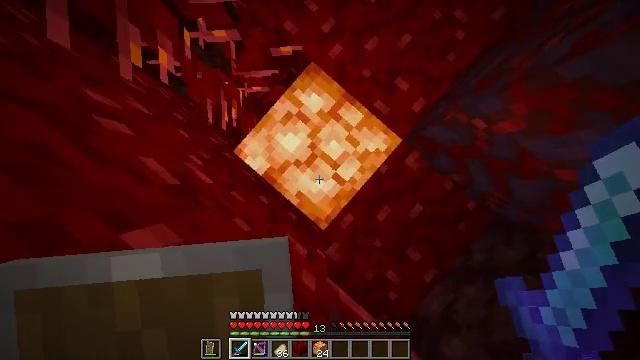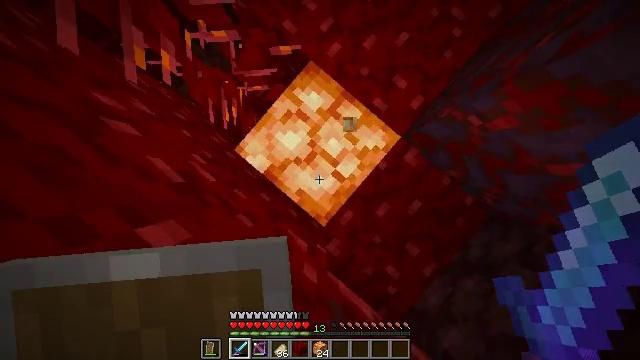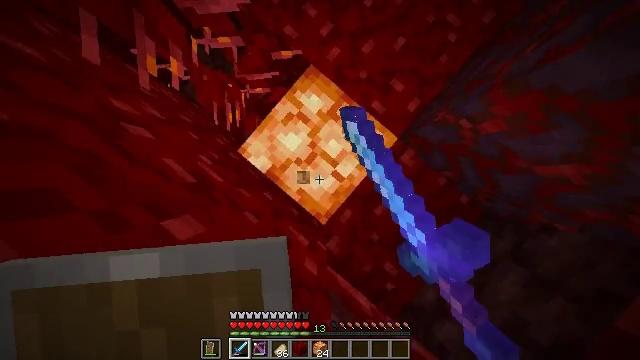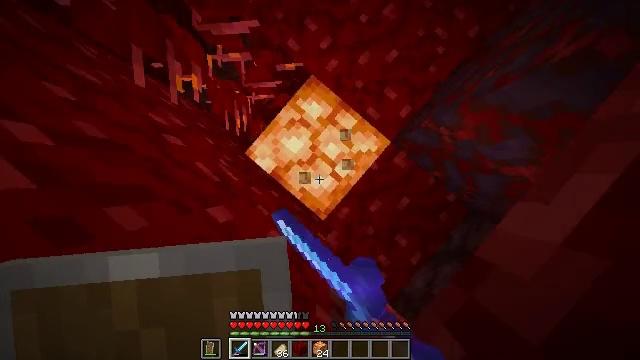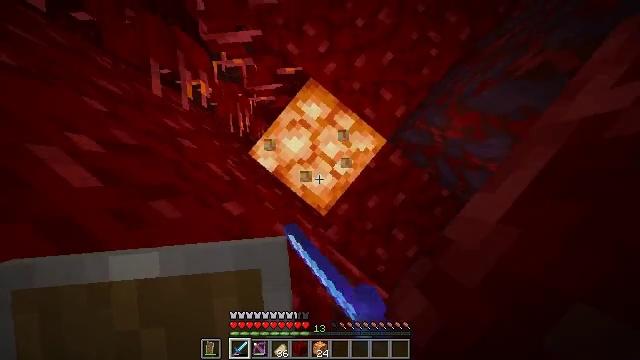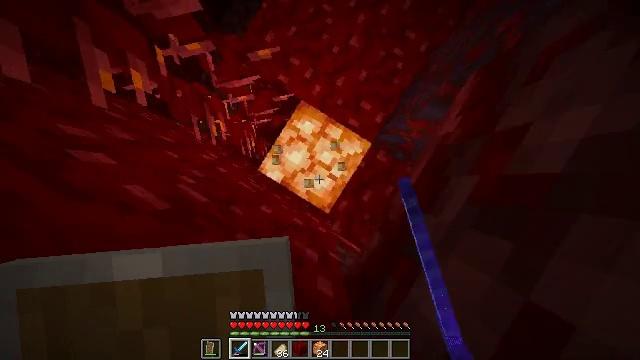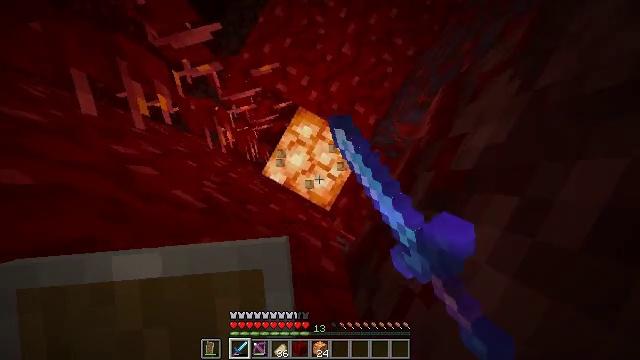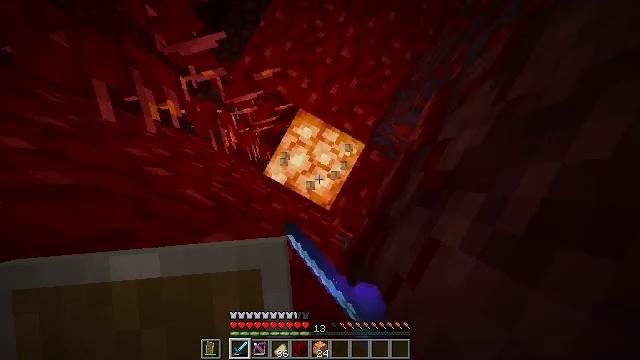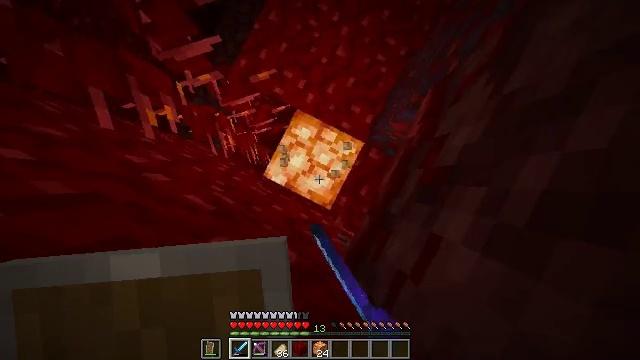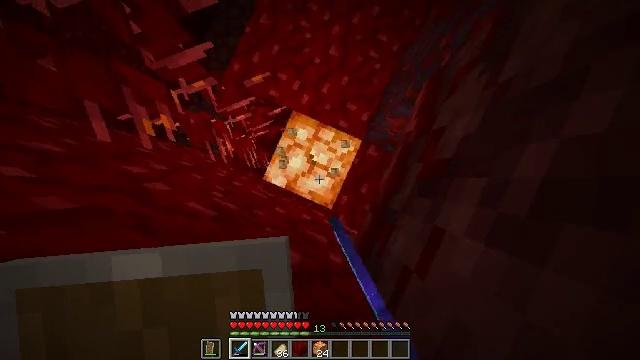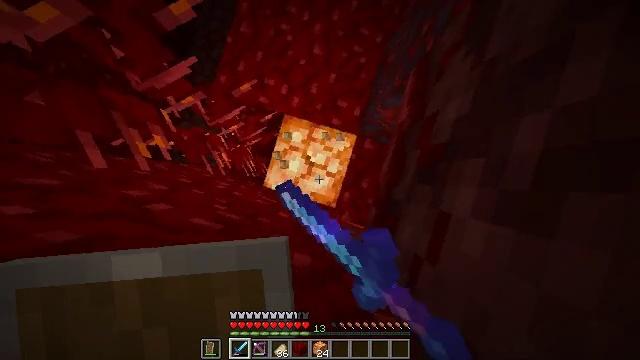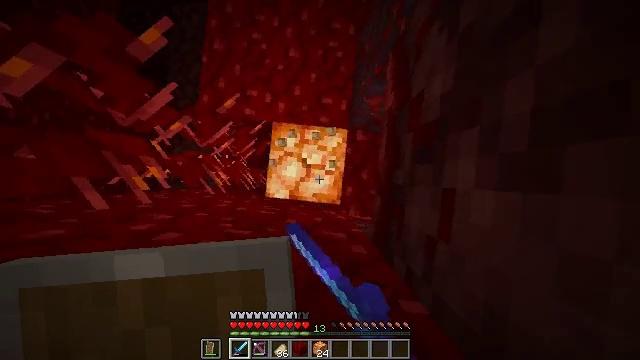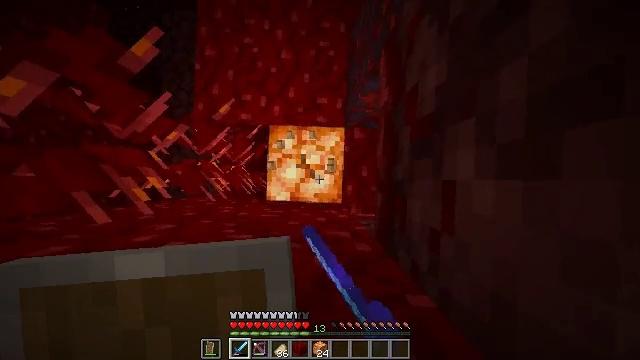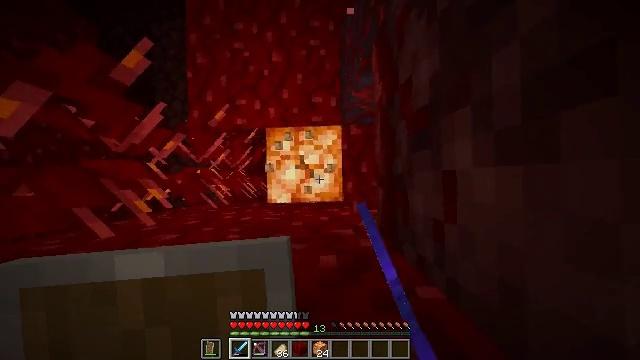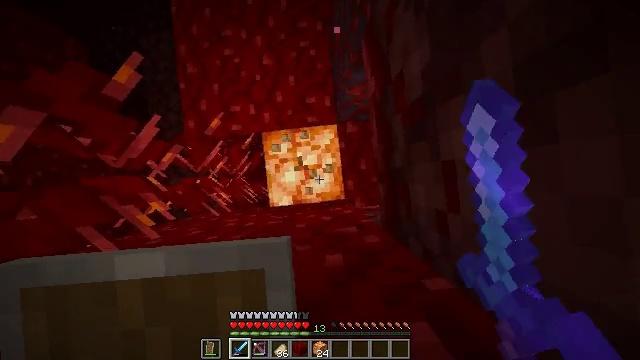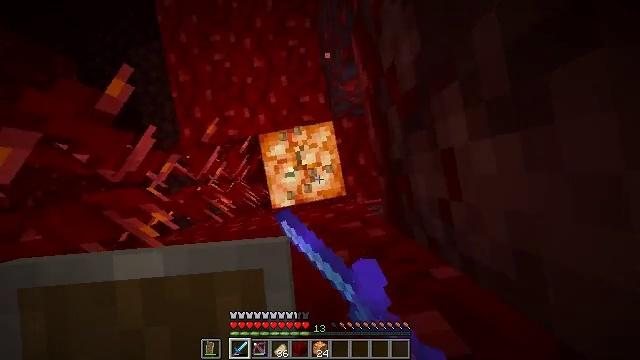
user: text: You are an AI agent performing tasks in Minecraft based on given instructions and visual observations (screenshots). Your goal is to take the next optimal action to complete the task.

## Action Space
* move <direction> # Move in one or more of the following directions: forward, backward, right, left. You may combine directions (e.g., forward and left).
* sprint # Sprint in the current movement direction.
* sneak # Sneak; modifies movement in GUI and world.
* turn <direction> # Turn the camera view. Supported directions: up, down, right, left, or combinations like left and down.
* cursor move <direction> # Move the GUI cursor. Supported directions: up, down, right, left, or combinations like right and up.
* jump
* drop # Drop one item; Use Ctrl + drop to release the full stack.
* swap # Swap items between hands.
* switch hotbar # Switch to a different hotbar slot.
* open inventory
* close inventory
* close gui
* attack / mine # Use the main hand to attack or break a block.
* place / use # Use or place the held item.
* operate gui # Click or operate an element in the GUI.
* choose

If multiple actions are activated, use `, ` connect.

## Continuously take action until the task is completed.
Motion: motion action
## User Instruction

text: Retrieve shroomlight for lighting purposes.
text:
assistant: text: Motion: attack / mine
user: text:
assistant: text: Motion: attack / mine
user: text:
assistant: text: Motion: attack / mine
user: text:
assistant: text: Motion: attack / mine
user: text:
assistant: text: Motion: turn left and up, attack / mine
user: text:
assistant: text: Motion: turn left and up, attack / mine
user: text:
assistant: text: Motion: attack / mine
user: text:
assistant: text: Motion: turn left, attack / mine
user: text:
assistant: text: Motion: turn left, attack / mine
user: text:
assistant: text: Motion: turn left, attack / mine
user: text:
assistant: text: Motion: turn left, attack / mine
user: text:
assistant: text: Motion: turn left, attack / mine
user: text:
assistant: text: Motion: turn left, attack / mine
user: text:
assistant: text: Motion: turn left, attack / mine
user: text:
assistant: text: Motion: turn left, attack / mine
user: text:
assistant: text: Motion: turn left, attack / mine
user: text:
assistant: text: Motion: turn left, attack / mine
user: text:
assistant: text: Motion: turn left, attack / mine
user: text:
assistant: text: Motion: turn left, attack / mine
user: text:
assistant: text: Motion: turn left, attack / mine
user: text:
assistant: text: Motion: turn left and up, attack / mine
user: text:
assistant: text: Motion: turn left and up, attack / mine
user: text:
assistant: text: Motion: turn left and up, attack / mine
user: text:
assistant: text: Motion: turn left, attack / mine
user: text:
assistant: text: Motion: turn down, attack / mine
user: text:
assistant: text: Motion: turn right, attack / mine
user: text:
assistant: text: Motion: attack / mine
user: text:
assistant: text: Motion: attack / mine
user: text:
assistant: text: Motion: attack / mine
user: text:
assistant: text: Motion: attack / mine